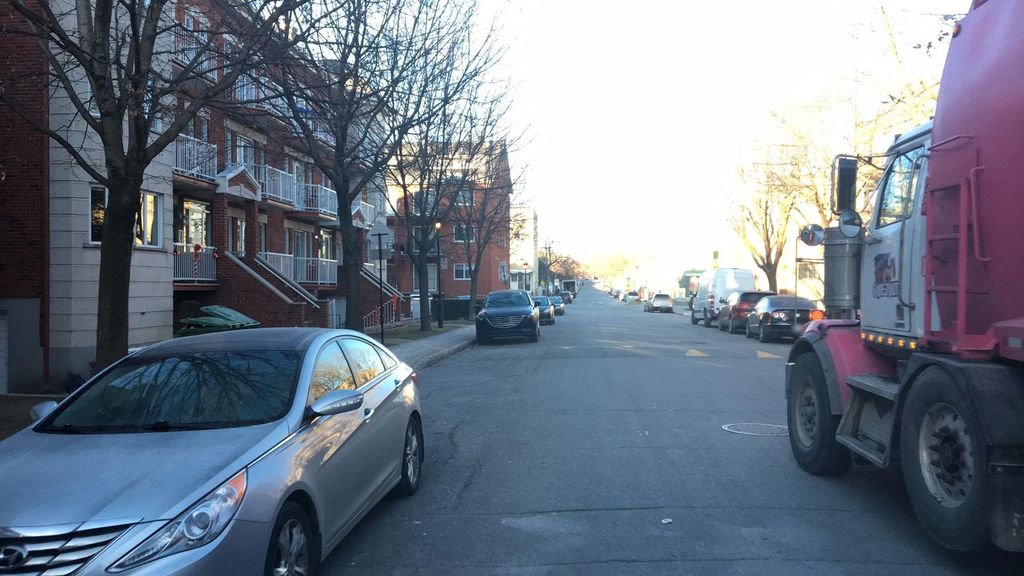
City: montreal